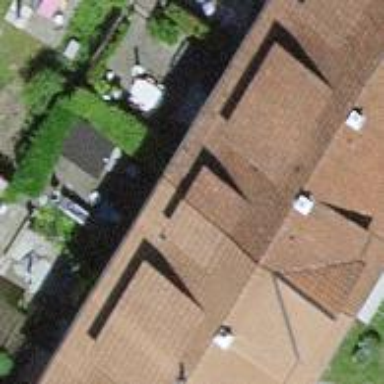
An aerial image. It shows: Gabled roof house.